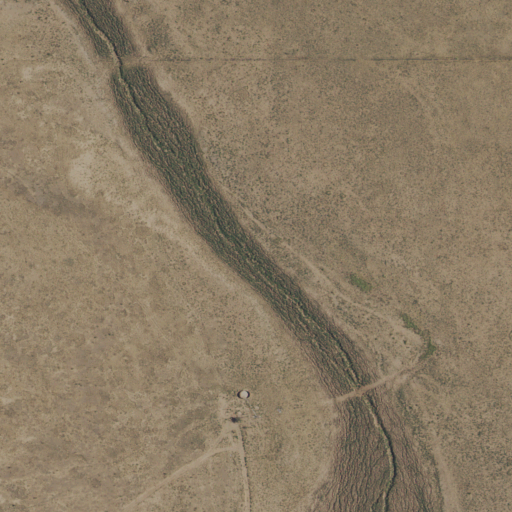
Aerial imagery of valley in New Mexico named Cañon Quemado containing shrub and grassland